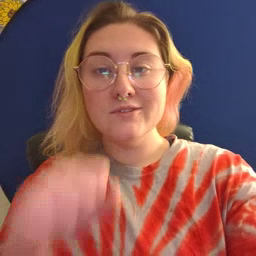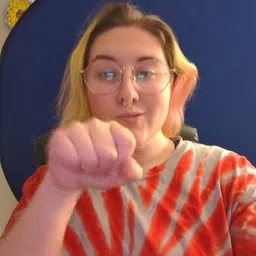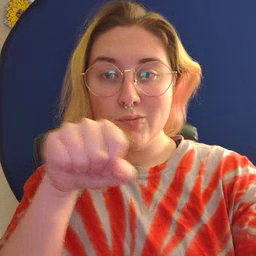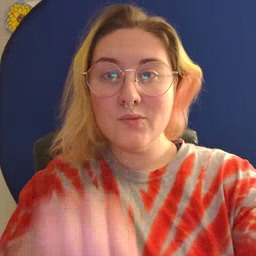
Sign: shoe